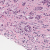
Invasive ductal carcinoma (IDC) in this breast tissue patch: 1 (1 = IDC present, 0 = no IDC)